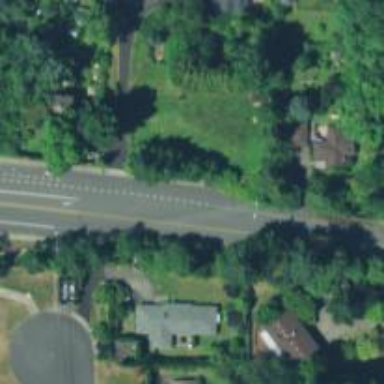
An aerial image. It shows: Secondary road with asphalt surface. There is sidewalk on the left side.